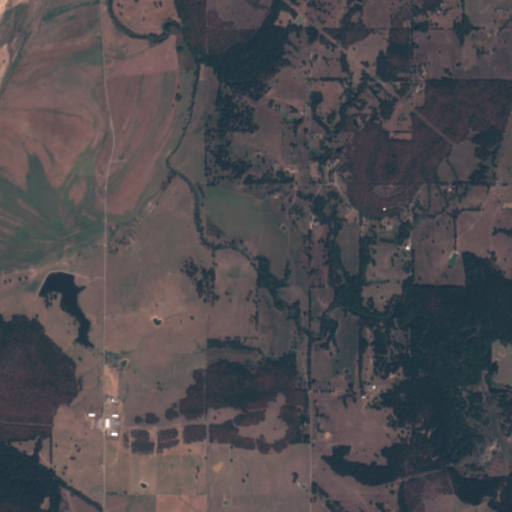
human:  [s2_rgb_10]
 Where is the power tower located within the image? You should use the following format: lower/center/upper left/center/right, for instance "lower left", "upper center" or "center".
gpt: The power tower is located in the lower right of the image.
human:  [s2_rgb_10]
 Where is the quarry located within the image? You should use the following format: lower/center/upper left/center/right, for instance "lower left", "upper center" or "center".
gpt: There is no quarry in the image.